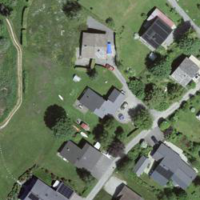
EUNIS habitat code: 55
Species observed at this site:
Lysimachia punctata